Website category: sports
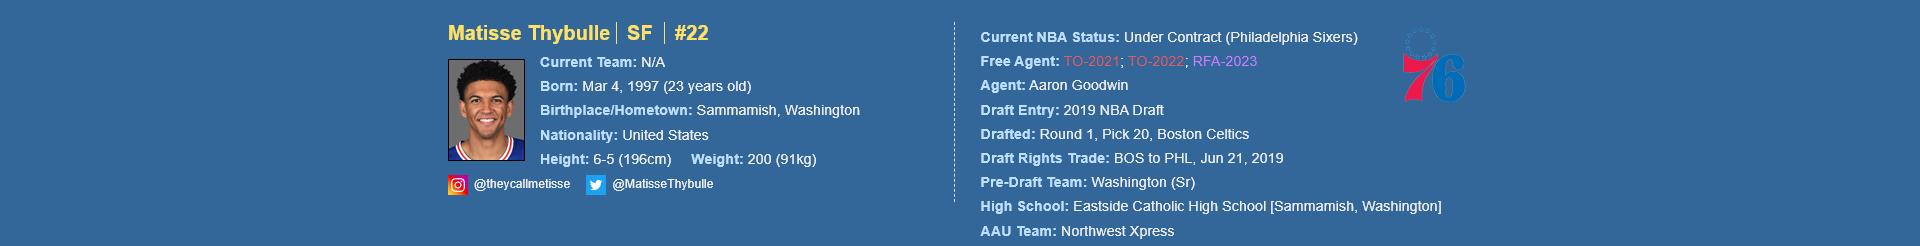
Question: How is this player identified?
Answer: Matisse Thybulle

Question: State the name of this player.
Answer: Matisse Thybulle

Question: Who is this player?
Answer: Matisse Thybulle

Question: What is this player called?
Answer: Matisse Thybulle

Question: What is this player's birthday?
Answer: Mar 4, 1997

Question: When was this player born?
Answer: Mar 4, 1997

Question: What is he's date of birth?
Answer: Mar 4, 1997

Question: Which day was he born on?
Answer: Mar 4, 1997

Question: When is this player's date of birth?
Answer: Mar 4, 1997

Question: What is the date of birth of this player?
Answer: Mar 4, 1997

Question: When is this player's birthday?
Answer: Mar 4, 1997

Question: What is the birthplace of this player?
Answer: Sammamish, Washington

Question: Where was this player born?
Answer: Sammamish, Washington

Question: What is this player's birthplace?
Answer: Sammamish, Washington

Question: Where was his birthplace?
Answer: Sammamish, Washington

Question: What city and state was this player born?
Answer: Sammamish, Washington

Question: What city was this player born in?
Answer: Sammamish, Washington

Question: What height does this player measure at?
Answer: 6-5 (196cm)

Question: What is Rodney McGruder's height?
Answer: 6-5 (196cm)

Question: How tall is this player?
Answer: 6-5 (196cm)

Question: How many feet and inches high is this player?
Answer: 6-5 (196cm)

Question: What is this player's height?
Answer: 6-5 (196cm)

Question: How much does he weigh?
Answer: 200 (91kg)

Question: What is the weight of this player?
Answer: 200 (91kg)

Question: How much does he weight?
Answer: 200 (91kg)

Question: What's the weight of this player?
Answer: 200 (91kg)

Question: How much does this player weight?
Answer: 200 (91kg)

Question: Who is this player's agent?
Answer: Aaron Goodwin

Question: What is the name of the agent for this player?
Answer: Aaron Goodwin

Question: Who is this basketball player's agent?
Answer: Aaron Goodwin

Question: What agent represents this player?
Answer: Aaron Goodwin

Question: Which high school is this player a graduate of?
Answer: Eastside Catholic High School

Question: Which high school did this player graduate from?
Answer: Eastside Catholic High School

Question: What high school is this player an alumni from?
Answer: Eastside Catholic High School

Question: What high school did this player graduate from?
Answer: Eastside Catholic High School

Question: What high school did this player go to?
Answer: Eastside Catholic High School

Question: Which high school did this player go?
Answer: Eastside Catholic High School